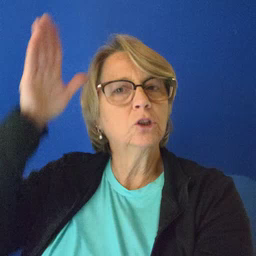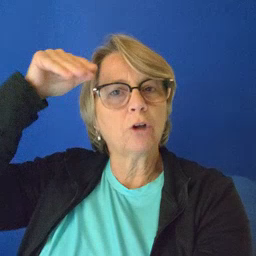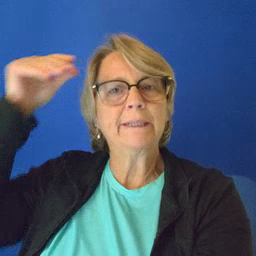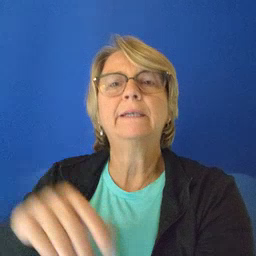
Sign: donkey